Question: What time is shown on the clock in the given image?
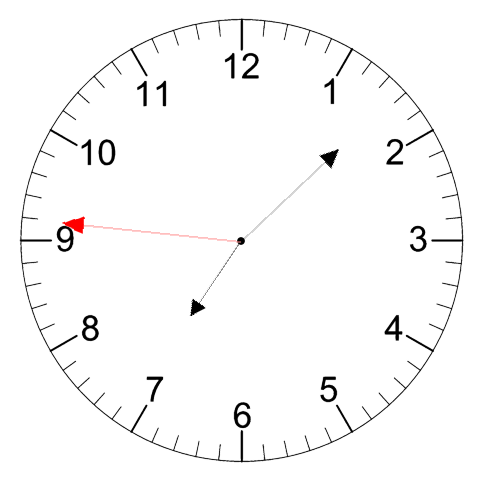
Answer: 07:07:46